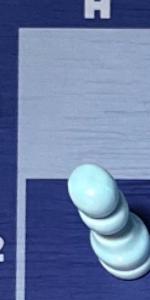
Label: Pawn_White